Question: I'm having trouble displaying the Google AdMob test banner. I created a simple application as described in their docs <URL>. The only difference from that sample is that I'm using a 'UINavigationController'

After looking around for a solution to another issue I found that by adding '[self setEdgesForExtendedLayout:UIRectEdgeNone];' on my 'ViewController' the banner appeared!
Has anyone run into this? What workarounds/fixes are there? Am I doing something wrong?
## UPDATE 1
I created a sample project so you can see and test. I created Tags along the way to make it easy for you to navigate backwards as I made my changes. <URL>.
One important thing to note is that as I made my changes, the ad doesn't appear when the label AND the textview were removed from the view (check tag 'v0.1.3'. When I removed either one the ad did show up (check tags: 'v0.1.1' and 'v0.1.2').
In tag 'v0.1.5' I added '[self setEdgesForExtendedLayout:UIRectEdgeNone]' to make it work, but I don't like what it does to the tab bar and the navigation bar, they look darker or something.
Any feedback is welcome. Thanks!
## UPDATE 2
The issue seems to be fixed when using Xcode 6.0.1. I guess it was a bug in Xcode 5.x.x?
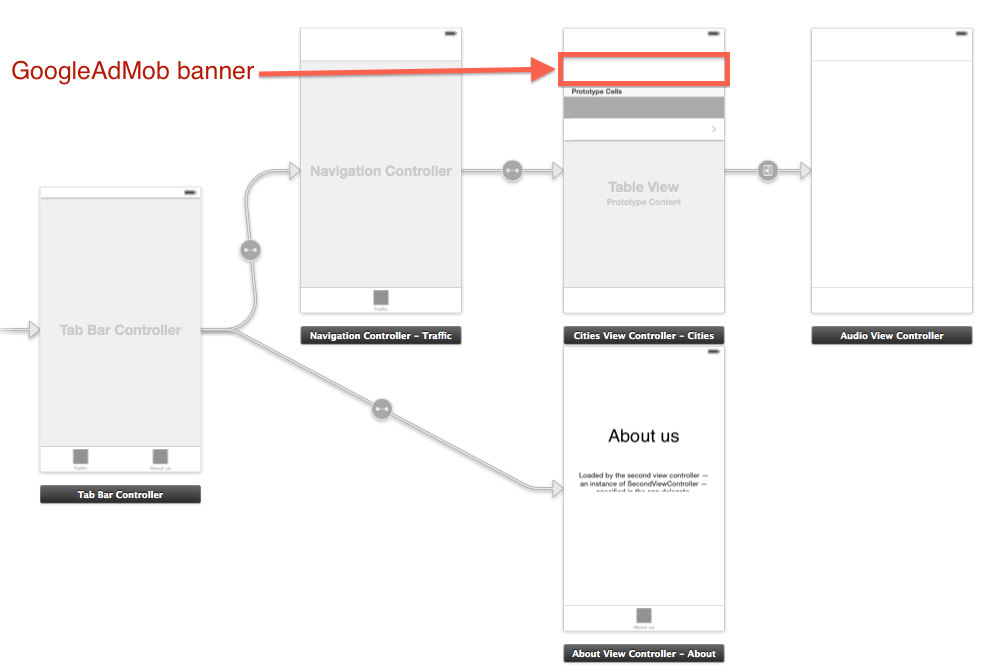
Answer: This looks like it was a bug in Xcode 5.x.x as I just upgraded to Xcode 6.0.1 and it works just fine.